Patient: sex M, age 35
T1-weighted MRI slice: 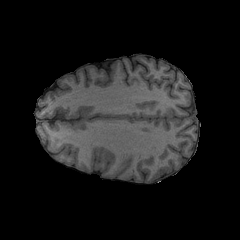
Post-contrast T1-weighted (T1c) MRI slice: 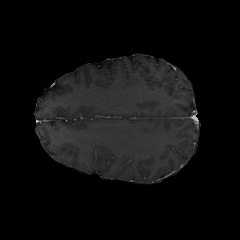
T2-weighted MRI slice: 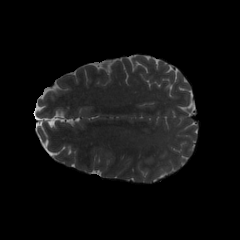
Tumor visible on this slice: no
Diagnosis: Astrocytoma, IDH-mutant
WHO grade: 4